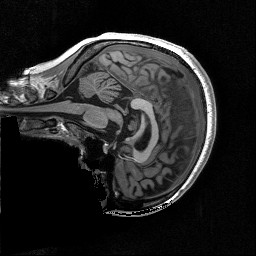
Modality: T1w
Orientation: sagittal